Question: So I made two hex grid plots and I wanted to to give the colour fill the same range so that any given colour means the same thing on both plots. However to set the range I had to manually input what I saw the upper range to be after looking at both plots. I want to be able to just get the max (and min) count in any hex grid between the two (or more) plots programmatically and set that to be the range instead of doing it manually.
I reduced my code to just generate one of the hex grid plots and removed my custom theme. The data comes from the Lahman
'''
library(Lahman)
library(tidyverse)
library(viridis)
gg_base_runs <- ggplot(Teams, aes(y = R)) +
scale_fill_viridis(begin = 0, end = .9, option = "C", limit = range(c(1,150))) +
coord_cartesian(xlim = c(0,1750)) +
labs(y = "Runs")
(gg_runs_BB_hex <- gg_base_runs +
aes(x = BB) +
labs(x = "Walks") +
geom_hex())
'''

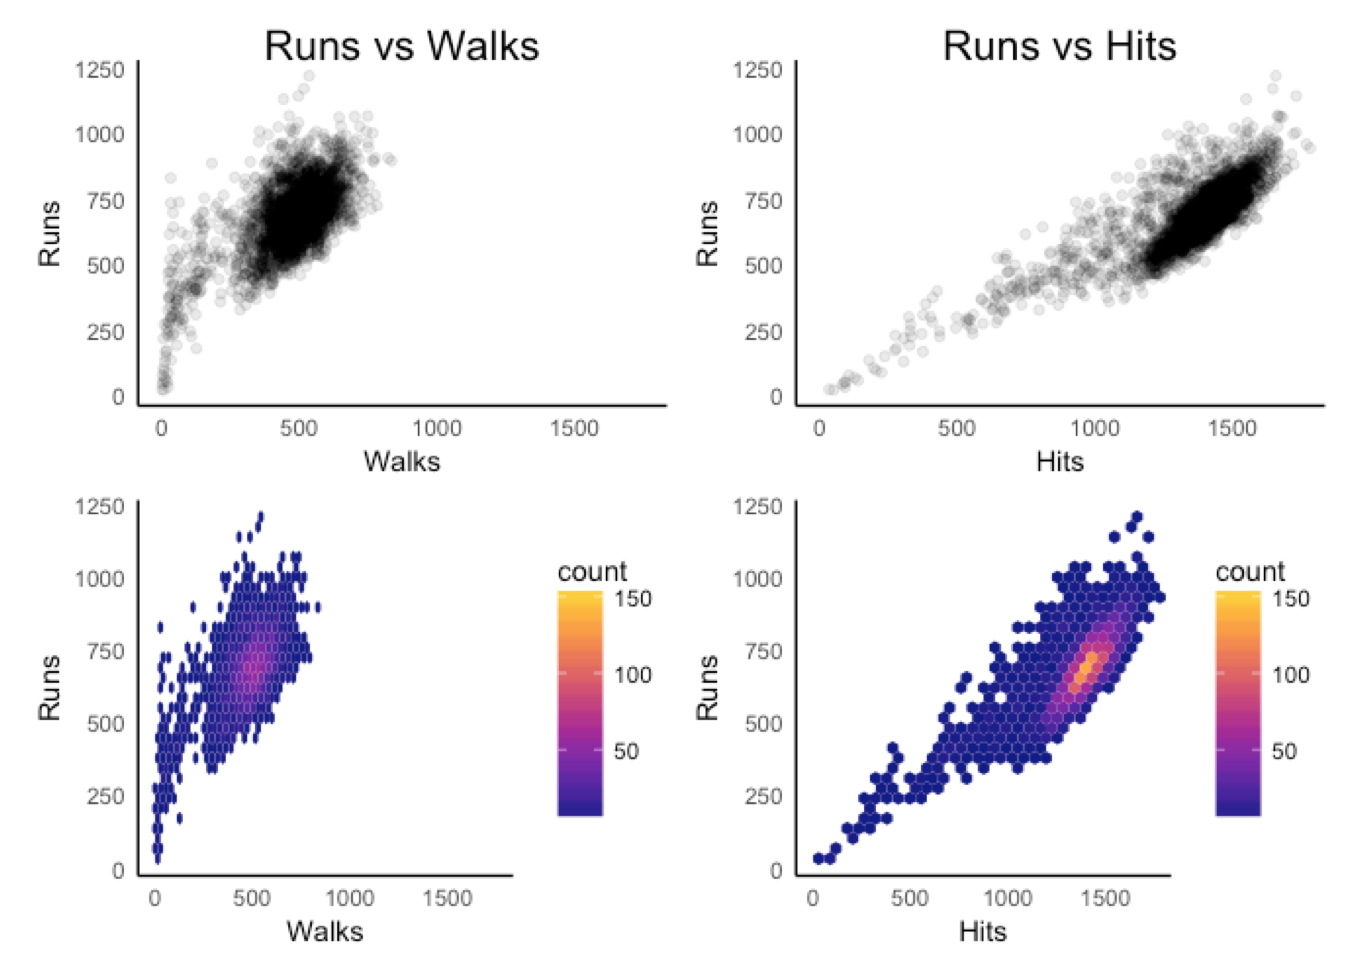
Answer: In a situation like this, I would normally calculate the count values outside of ggplot in order to find the range of counts. But in this case, it might be easier to use 'ggplot_build' to extract the count values directly from each plot object. Once we have the counts for each plot, we can find the range of the counts across the plots. This range can then be used to set the same limits in 'scale_fill_viridis' for all the plots. Here's an example:
'''
library(ggplot2)
library(Lahman)
library(tidyverse)
library(viridis)
'''
First we recreate your plot without the call to 'scale_fill_viridis':
'''
gg_base_runs <- ggplot(Teams, aes(y = R)) +
coord_cartesian(xlim = c(0,1750)) +
labs(y = "Runs")
(gg_runs_BB_hex <- gg_base_runs +
aes(x = BB) +
labs(x = "Walks") +
geom_hex())
'''
Let's also create a second plot so we'll have another plot to work with:
'''
set.seed(49)
df = data.frame(x=runif(10000), y=runif(10000))
gg1 = ggplot(df, aes(x,y)) + geom_hex(bins=5)
'''
Now let's get the range of hexbin counts across both plots
'''
count.range = range(lapply(list(gg1, gg_runs_BB_hex), function(p){
ggplot_build(p)$data[[1]]$count
}))
'''
We can then apply this range to both plots:
'''
plot.list = lapply(list(gg1, gg_runs_BB_hex), function(p) {
p + scale_fill_viridis(begin = 0, end = .9, option = "C", limits = count.range)
})
'''
And here's what the plots look like:
'''
gridExtra::grid.arrange(grobs=plot.list, ncol=2)
'''
<URL>